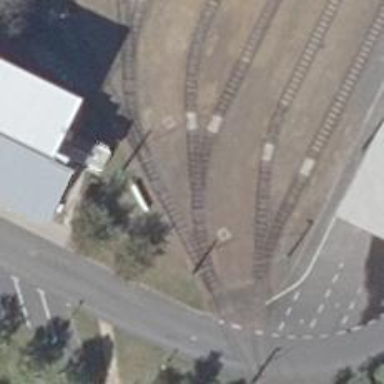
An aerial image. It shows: Tram railway service yard with electrified contact line.